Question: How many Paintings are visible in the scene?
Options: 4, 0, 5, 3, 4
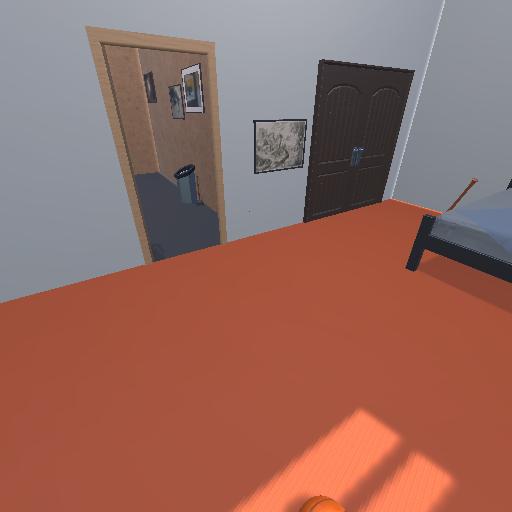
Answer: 4